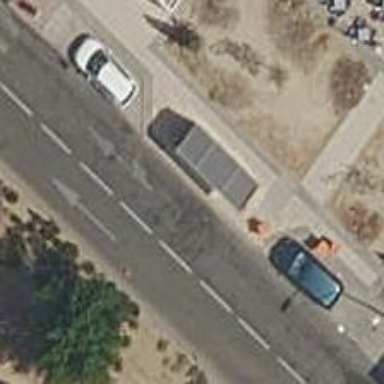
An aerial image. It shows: Public transport stop position.